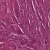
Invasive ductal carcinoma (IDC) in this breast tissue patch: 0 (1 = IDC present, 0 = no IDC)